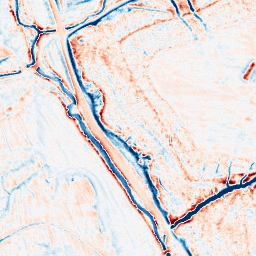
Category: edge_preserving
Decomposition family: anisotropic_diffusion
Decomposition parameters: iterations: 20
kappa: 30
gamma: 0.2
Upsampling method: bicubic
Upsampling parameters: scale: 2
Upsampling scale: 2